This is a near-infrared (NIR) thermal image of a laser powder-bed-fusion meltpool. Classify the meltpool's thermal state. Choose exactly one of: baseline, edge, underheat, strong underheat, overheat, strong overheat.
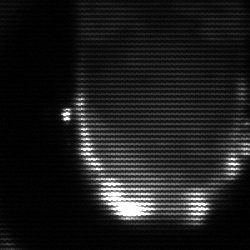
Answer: baseline